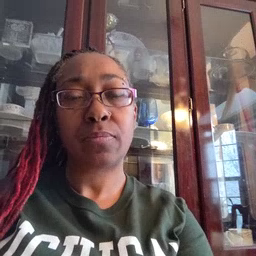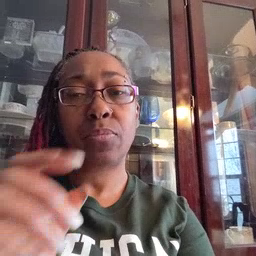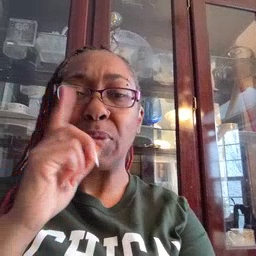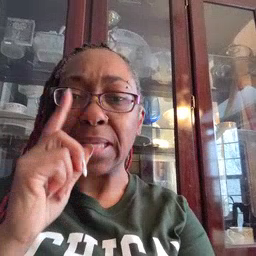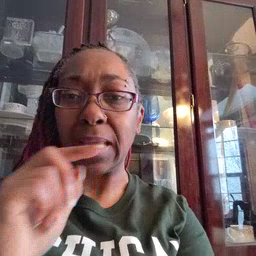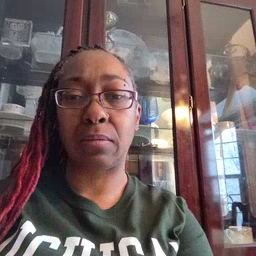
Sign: pretend